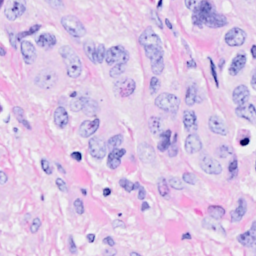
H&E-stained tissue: Breast